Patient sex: F
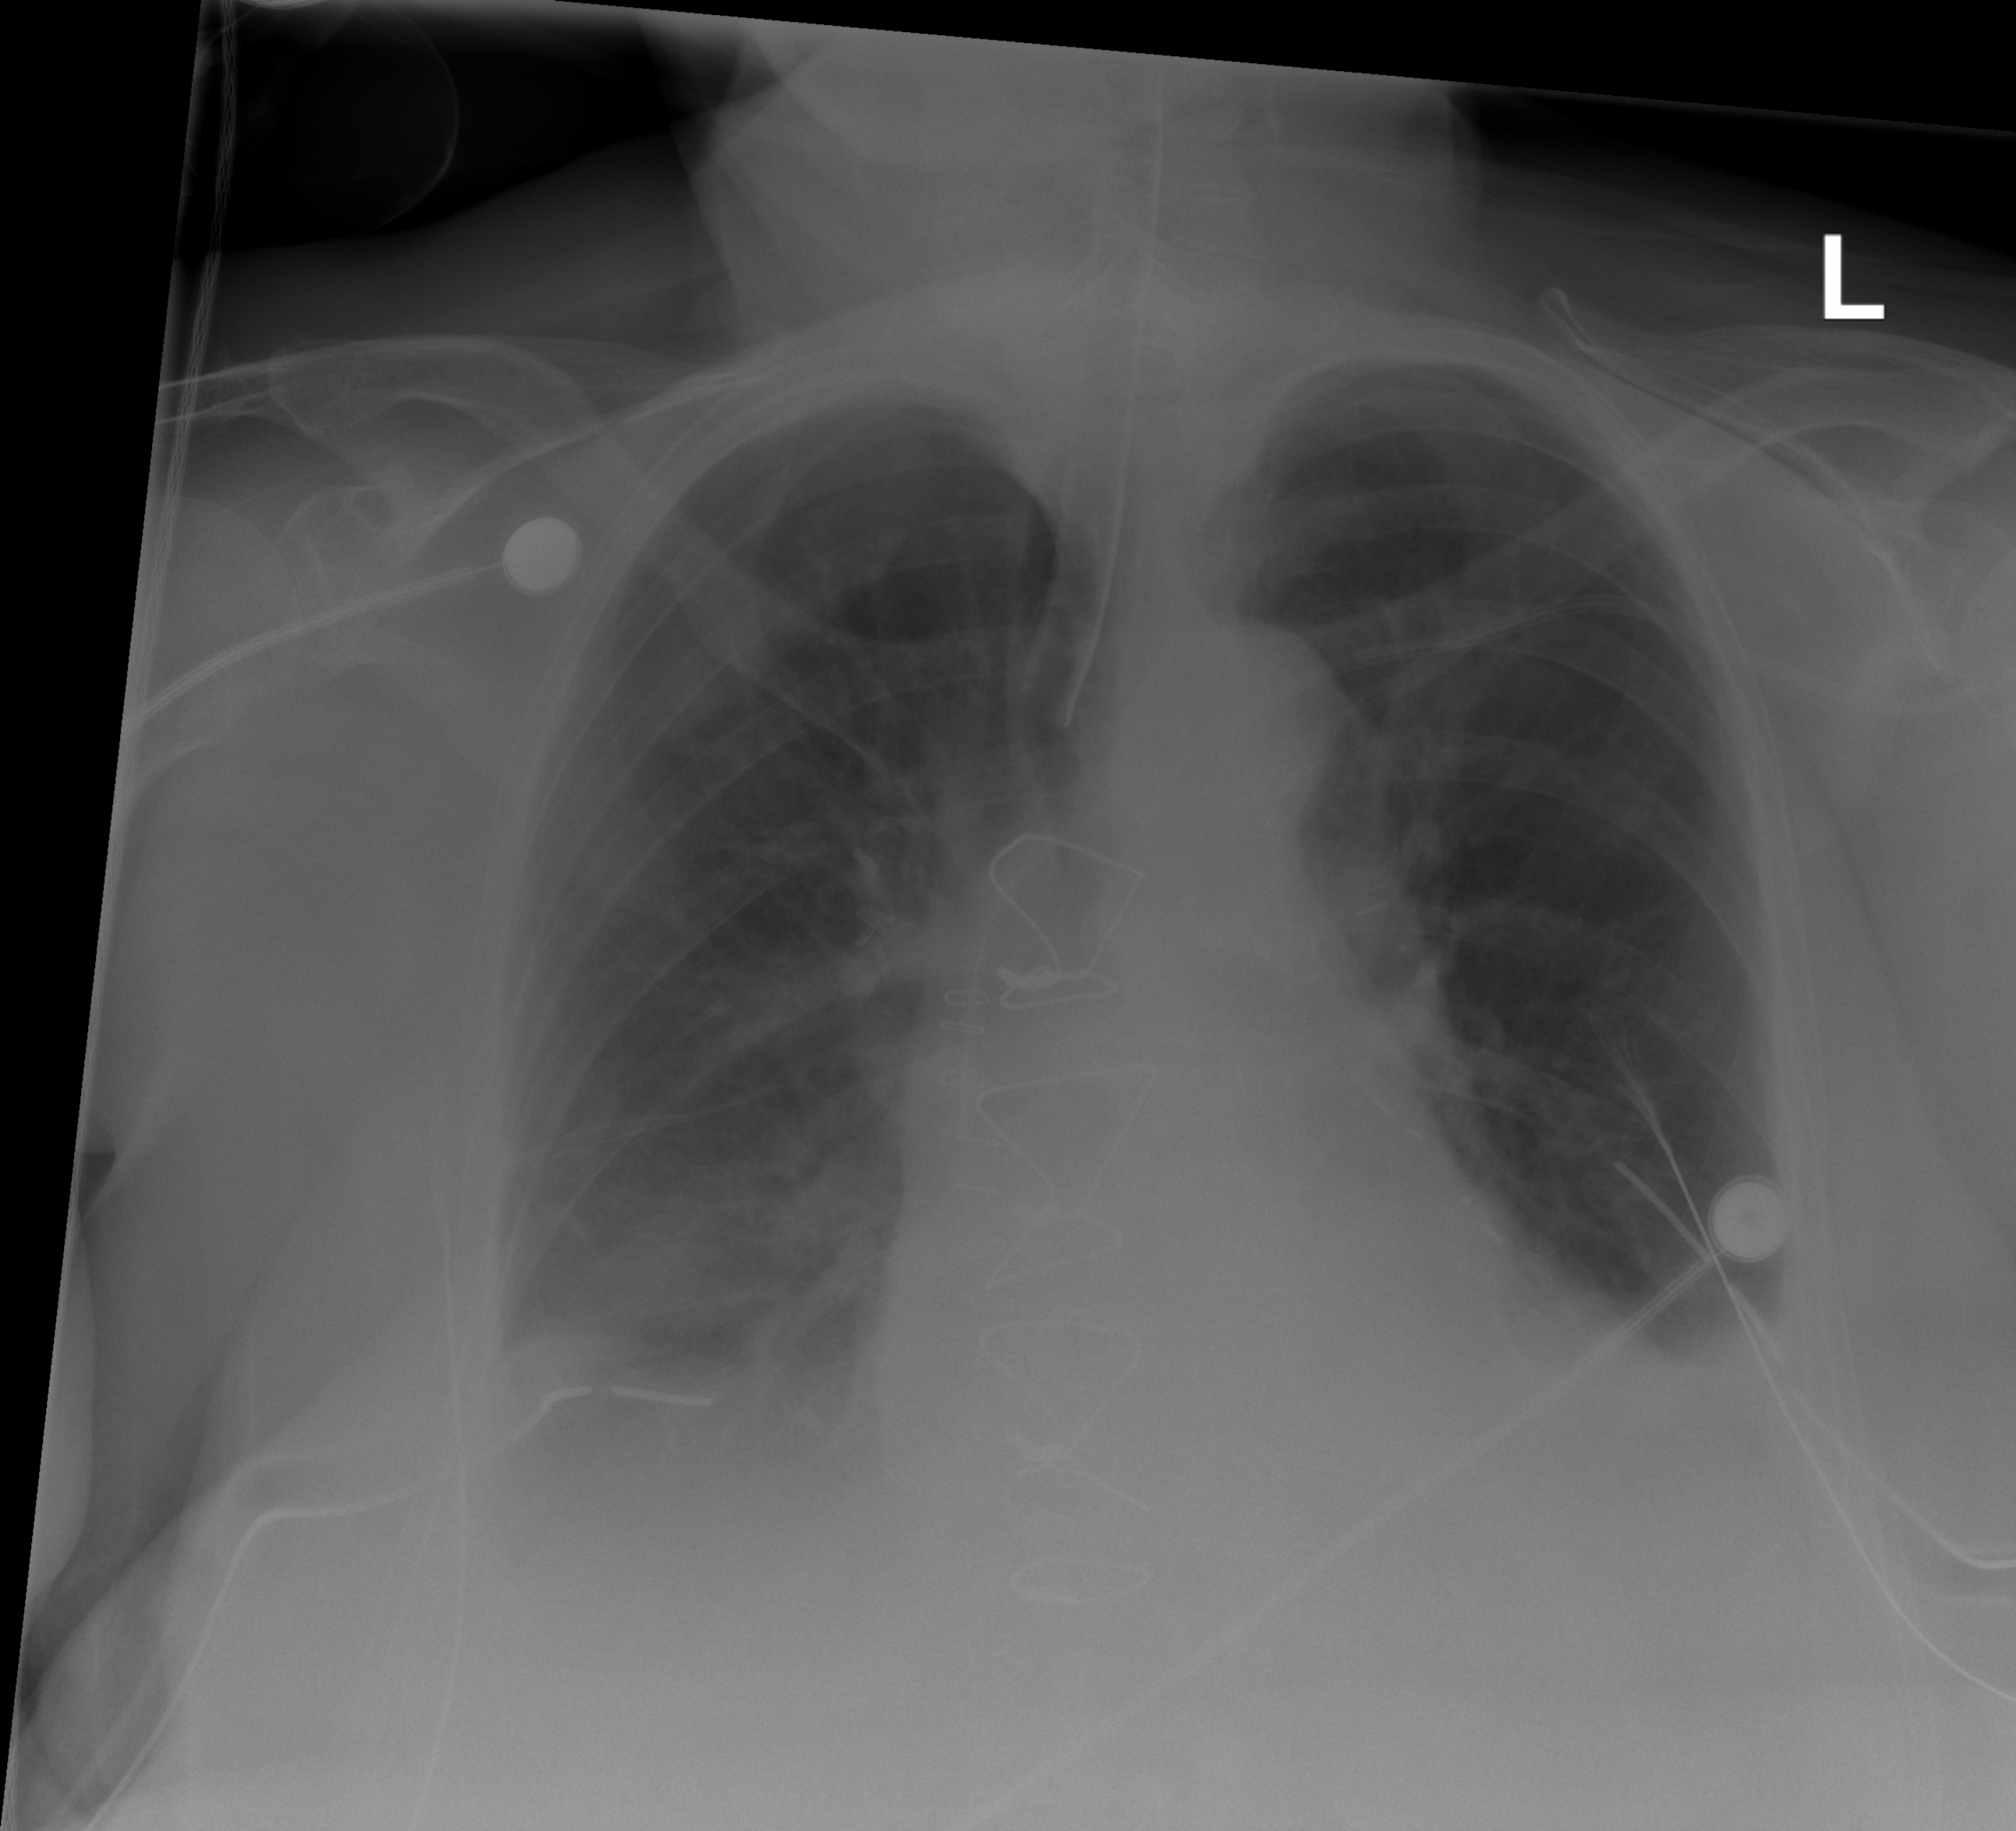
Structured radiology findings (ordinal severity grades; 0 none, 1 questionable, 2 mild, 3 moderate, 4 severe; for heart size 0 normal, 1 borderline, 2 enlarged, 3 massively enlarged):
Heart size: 2
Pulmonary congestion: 0
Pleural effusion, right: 3
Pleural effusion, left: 3
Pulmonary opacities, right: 0
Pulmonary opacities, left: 0
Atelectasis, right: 3
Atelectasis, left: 3